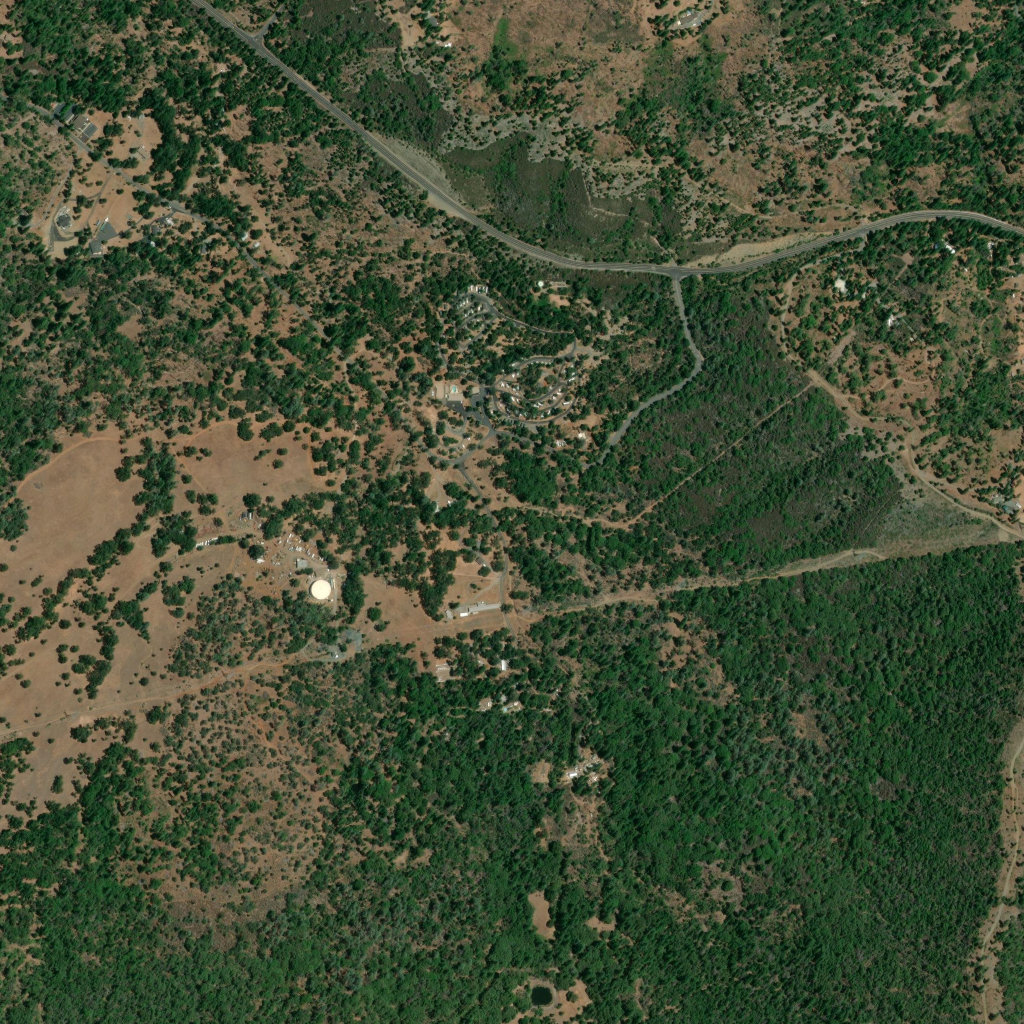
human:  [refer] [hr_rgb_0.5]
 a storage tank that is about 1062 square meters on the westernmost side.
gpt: <box>[[30, 56, 32, 58, 0]]</box>